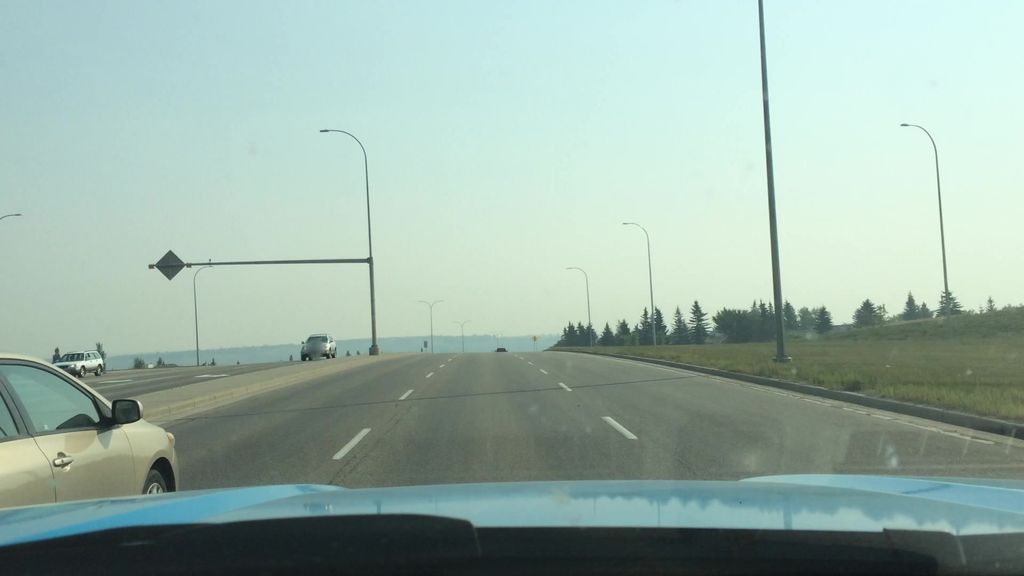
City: calgary